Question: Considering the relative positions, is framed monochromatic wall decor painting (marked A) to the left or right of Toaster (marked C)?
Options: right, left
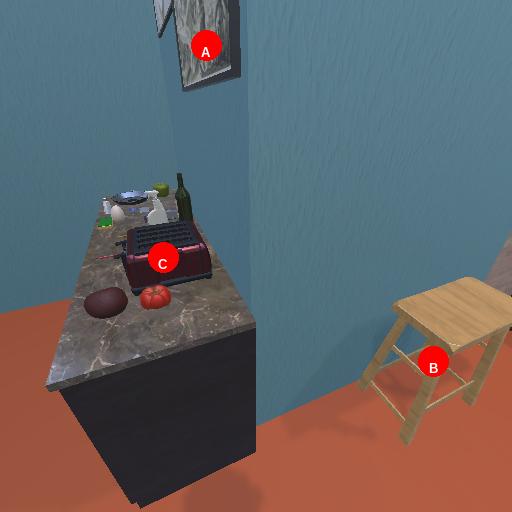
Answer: right